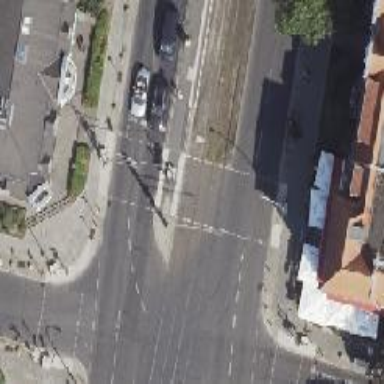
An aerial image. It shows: Crossing with traffic signals.